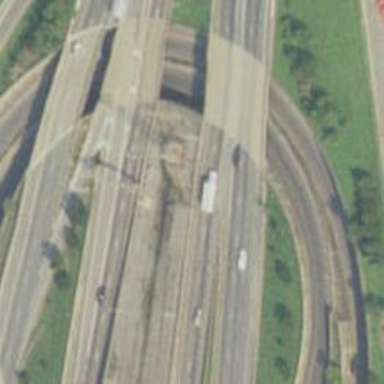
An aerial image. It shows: Asphalt motorway link.